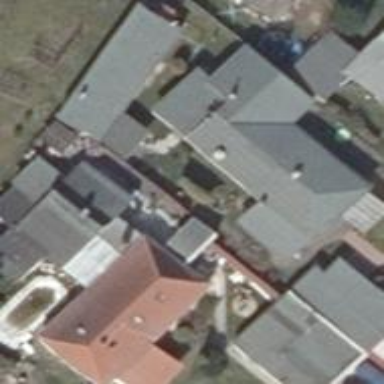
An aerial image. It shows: Detached building with hipped roof.